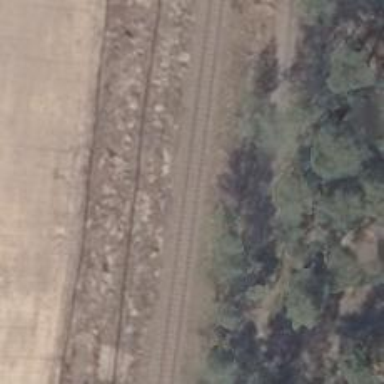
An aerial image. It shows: Railway turnout on the right side.